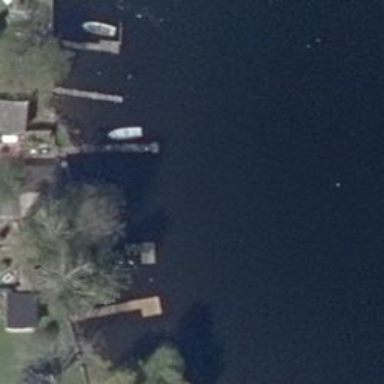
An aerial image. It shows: Man-made pier.